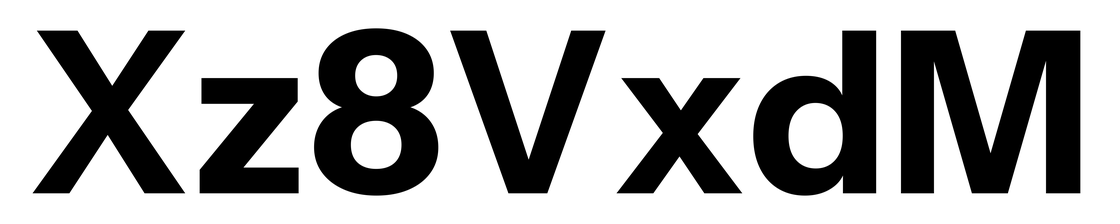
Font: InstrumentSans_Bold